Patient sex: M
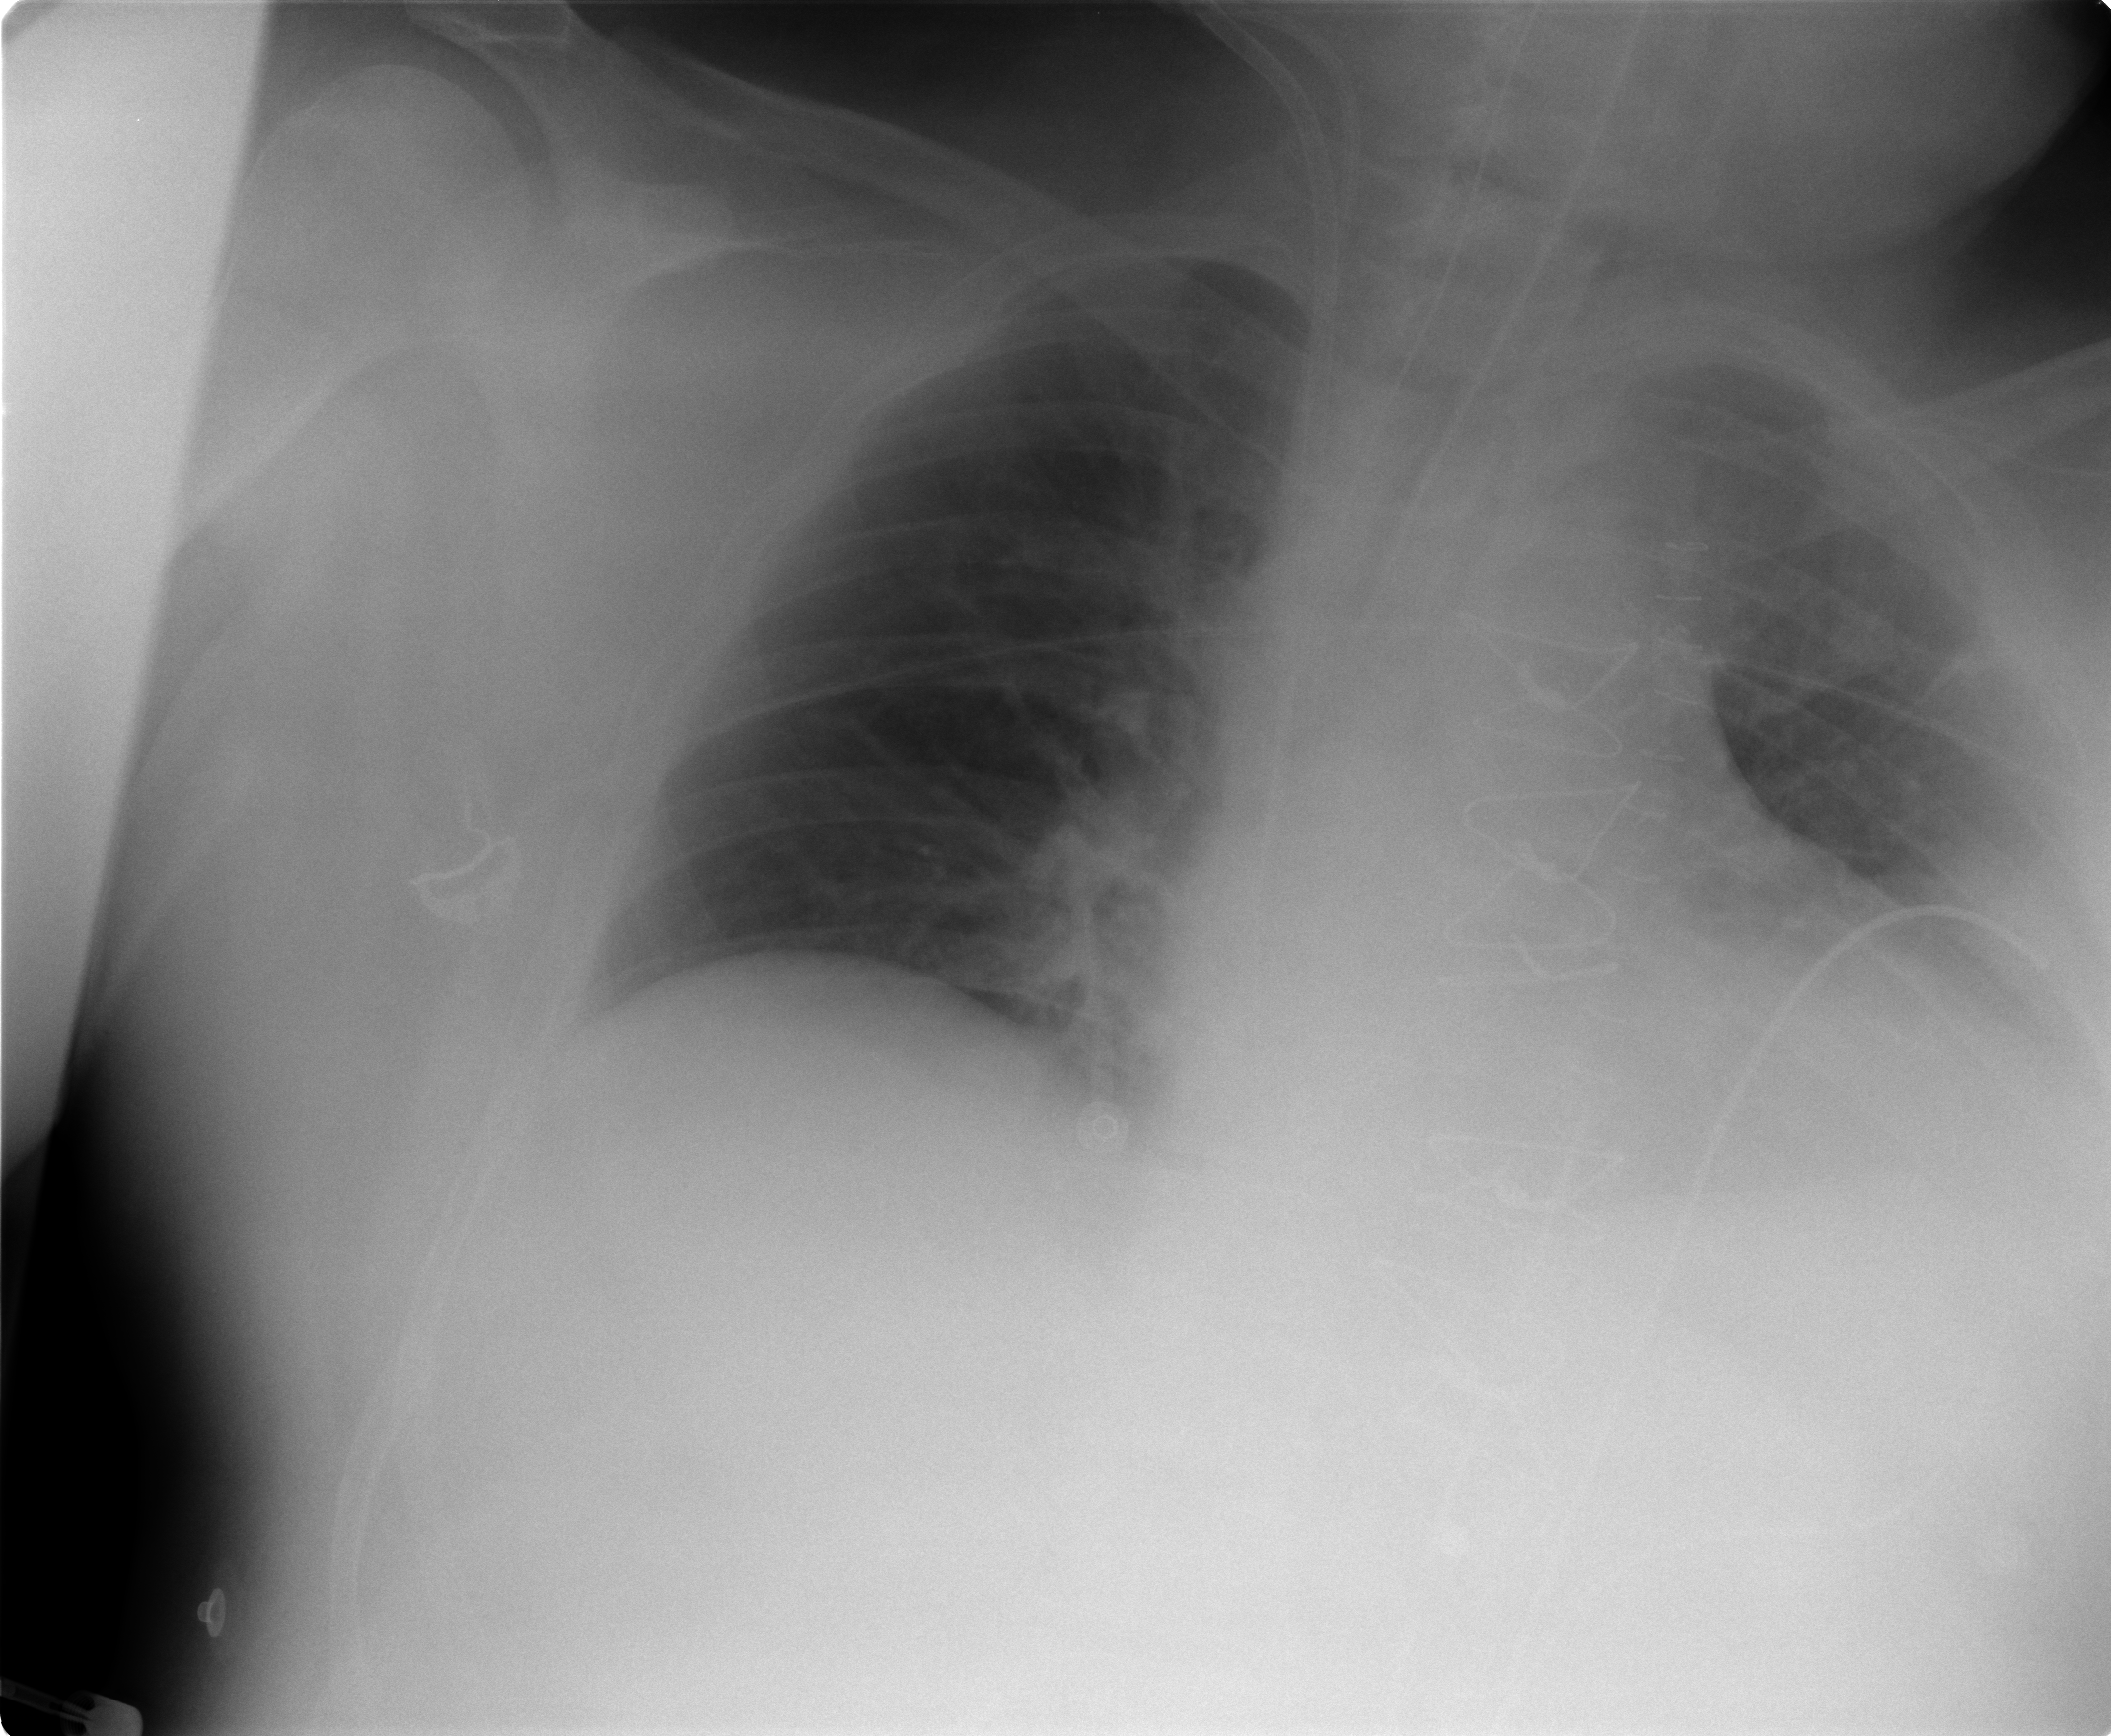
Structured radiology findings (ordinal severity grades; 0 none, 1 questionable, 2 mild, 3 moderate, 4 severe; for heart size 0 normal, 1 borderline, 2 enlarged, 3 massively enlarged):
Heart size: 2
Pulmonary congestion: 1
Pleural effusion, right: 0
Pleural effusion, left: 1
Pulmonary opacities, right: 0
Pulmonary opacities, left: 1
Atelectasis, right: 2
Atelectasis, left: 2